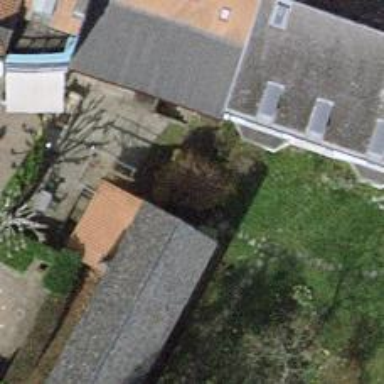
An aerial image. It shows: Deciduous broadleaved tree in garden.